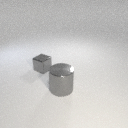
small gray metal cube behind large gray metal cylinder